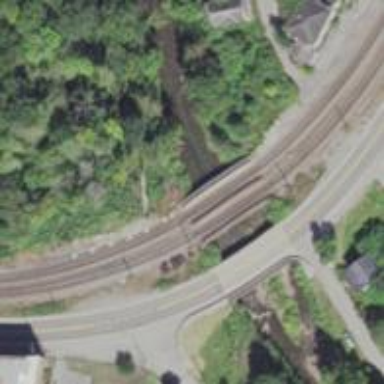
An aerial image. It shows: Railway bridge.